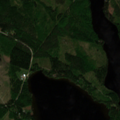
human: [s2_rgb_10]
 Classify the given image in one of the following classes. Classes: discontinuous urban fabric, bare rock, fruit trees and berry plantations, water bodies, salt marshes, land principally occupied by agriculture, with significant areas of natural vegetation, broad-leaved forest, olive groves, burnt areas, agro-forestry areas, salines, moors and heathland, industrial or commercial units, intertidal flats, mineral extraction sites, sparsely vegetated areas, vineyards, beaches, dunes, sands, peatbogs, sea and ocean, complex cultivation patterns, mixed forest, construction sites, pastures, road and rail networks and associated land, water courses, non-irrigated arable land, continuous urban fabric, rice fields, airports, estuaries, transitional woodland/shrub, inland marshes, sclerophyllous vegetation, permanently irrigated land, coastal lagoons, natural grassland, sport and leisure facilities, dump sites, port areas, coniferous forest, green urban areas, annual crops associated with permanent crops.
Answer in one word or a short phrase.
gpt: broad-leaved forest, mixed forest, water bodies